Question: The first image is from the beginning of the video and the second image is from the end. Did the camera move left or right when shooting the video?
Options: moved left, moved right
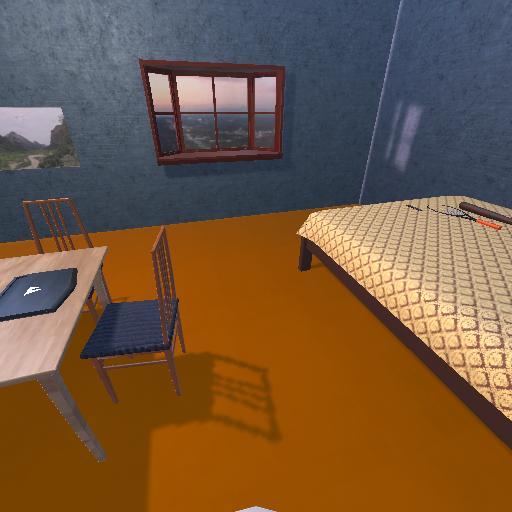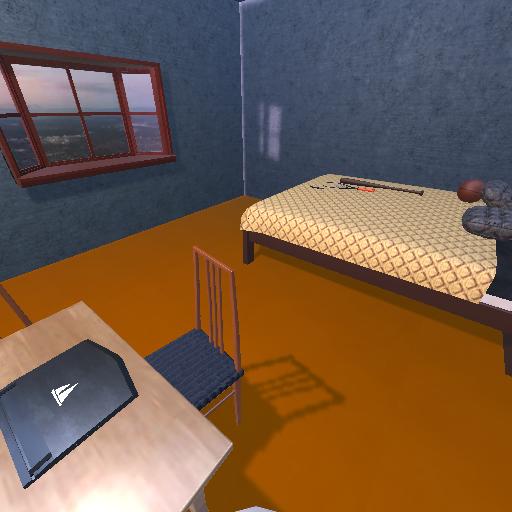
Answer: moved left